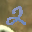
Label: 2